高三 · 度量几何学
23. 如图, $\mathrm{BA}$ 是 $\odot \mathrm{O}$ 的直径, $\mathrm{AD}$ 是 $\odot \mathrm{O}$ 的切线, 切点为 $\mathrm{A}, \mathrm{BF}, \mathrm{BD}$ 分别交 $\mathrm{AD}$ 于点 $\mathrm{F}, \mathrm{D}$, 交 $\odot \mathrm{O}$ 于点 $\mathrm{E}, \mathrm{C}$, 连接 $\mathrm{CE}$.求证: $\mathrm{BE} \cdot \mathrm{BF}=\mathrm{BC} \cdot \mathrm{BD}$.

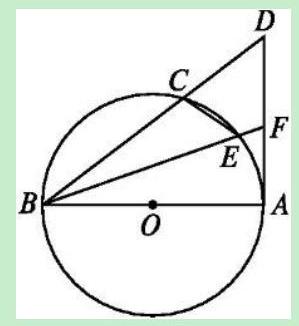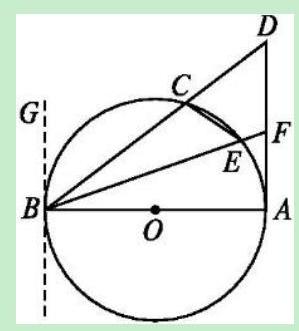
答案: 证明：如图,过点 $\mathrm{B}$ 作 $\odot \mathrm{O}$ 的切线 $\mathrm{BG}$,

则 $\mathrm{AB} \perp \mathrm{BG}$.

又 $\mathrm{AD}$ 是 $\odot \mathrm{O}$ 的切线,
$\therefore \mathrm{AD} \perp \mathrm{AB}, \therefore \mathrm{BG} / / \mathrm{AD}$,

$\therefore \angle \mathrm{GBC}=\angle \mathrm{BDF}$.

又 $\because \angle \mathrm{GBC}=\angle \mathrm{BEC}$,

$\therefore \angle \mathrm{BEC}=\angle \mathrm{BDF}$.

又 $\angle \mathrm{CBE}=\angle \mathrm{DBF}, \therefore \triangle \mathrm{BEC} \sim \triangle \mathrm{BDF}$.

$\therefore \frac{\mathrm{BE}}{\mathrm{BD}}=\frac{\mathrm{BC}}{\mathrm{BF}} \therefore \mathrm{BE} \cdot \mathrm{BF}=\mathrm{BC} \cdot \mathrm{BD}$.
解析: : 分析: 本题主要考查了弦切角的性质, 解决问题的关键是根据弦切角的性质要证 $\mathrm{BE} \cdot \mathrm{BF}=\mathrm{BC} \cdot \mathrm{BD}$, 只需证 $\frac{\mathrm{BE}}{\mathrm{BD}}=\frac{\mathrm{BC}}{\mathrm{BF}}$, 即证明 $\triangle \mathrm{BEC} \sim \triangle \mathrm{BDF}$.由 $\angle \mathrm{DBF}$ 为公共角, 只需再找一组角相等,为此,过点 $\mathrm{B}$ 作 $\odot \mathrm{O}$ 的切线,构造弦切角.